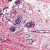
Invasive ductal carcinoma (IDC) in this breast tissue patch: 0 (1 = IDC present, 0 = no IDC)